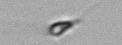
Label: Calciopappus